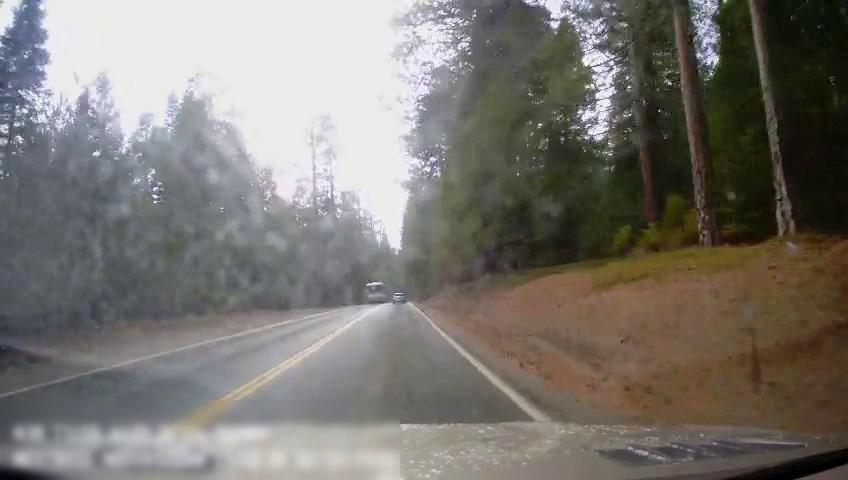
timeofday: Day
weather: Sunny
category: Drivable Space
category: Vehicles | SUV
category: Vehicles | Bus
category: Lanes | Current Lane
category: Lanes | Current Lane
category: Lanes | Opposite Lane
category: Lanes | Opposite Lane